Question: Using Mr. Doob's excellent example, available at <URL>, I want to create a webpage showing TWO 3D chemical structures next to each other:

As you can see, I'm struggling with the structure on the right half. Both halves are '<div>' with appropriate id's 'containerleft' and 'containerright' and ugly background colors :). I tried duplicating all variables and assigning them each to one 'container', to no avail.
I have found a three.js example with multiple views using WebGL, unfortunately I can not use WebGL.
Please find the code I am using below. It is a stripped down version from 'examples/css3d_molecules.html' at <URL>.
'''
<div id="containerleft"></div>
<div id="containerright"></div>
<!-- *** 3D MOLECULE *** -->
<script src="../../../www/js/three/three.min.js"></script>
<script src="../../../www/js/three/TrackballControls.js"></script>
<script src="../../../www/js/three/CSS3DRenderer.js"></script>
<script src="../../../www/js/three/PDBLoader.js"></script>
<script>
var cameraleft, scene, renderer;
var controls;
var root;
var objects = [];
var tmpVec1 = new THREE.Vector3();
var tmpVec2 = new THREE.Vector3();
var tmpVec3 = new THREE.Vector3();
var tmpVec4 = new THREE.Vector3();
var visualizationType = 2;
var loader = new THREE.PDBLoader();
var colorSpriteMap = {};
var baseSprite = document.createElement( 'img' );
init();
animate();
function init() {
cameraleft = new THREE.PerspectiveCamera( 70, window.innerWidth / window.innerHeight, 1, 5000 );
cameraleft.position.z = 1500;
scene = new THREE.Scene();
root = new THREE.Object3D();
scene.add( root );
//
renderer = new THREE.CSS3DRenderer();
renderer.setSize( window.innerWidth / 2, window.innerHeight);
document.getElementById('containerleft').appendChild( renderer.domElement );
//
controls = new THREE.TrackballControls( cameraleft, renderer.domElement );
controls.rotateSpeed = 0.5;
controls.addEventListener( 'change', render );
//
baseSprite.onload = function () {
loadMolecule( "models/molecules/h2co3.pdb" );
};
baseSprite.src = 'textures/sprites/ball.png';
//
window.addEventListener( 'resize', onWindowResize, false );
}
//
function generateButtonCallback( url ) {
return function ( event ) {
loadMolecule( url );
}
}
function showAtomsBonds() {
for ( var i = 0; i < objects.length; i ++ ) {
var object = objects[ i ];
object.element.style.display = "";
object.visible = true;
if ( ! ( object instanceof THREE.CSS3DSprite ) ) {
object.element.style.height = object.userData.bondLengthShort;
}
}
}
//
function colorify( ctx, width, height, color, a ) {
var r = color.r;
var g = color.g;
var b = color.b;
var imageData = ctx.getImageData( 0, 0, width, height );
var data = imageData.data;
for ( var y = 0; y < height; y ++ ) {
for ( var x = 0; x < width; x ++ ) {
var index = ( y * width + x ) * 4;
data[ index ] *= r;
data[ index + 1 ] *= g;
data[ index + 2 ] *= b;
data[ index + 3 ] *= a;
}
}
ctx.putImageData( imageData, 0, 0 );
}
function imageToCanvas( image ) {
var width = image.width;
var height = image.height;
var canvas = document.createElement( 'canvas' );
canvas.width = width;
canvas.height = height;
var context = canvas.getContext( '2d' );
context.drawImage( image, 0, 0, width, height );
return canvas;
}
//
function loadMolecule( url ) {
for ( var i = 0; i < objects.length; i ++ ) {
var object = objects[ i ];
object.parent.remove( object );
if ( object.element.parentNode === renderer.cameraElement ) {
renderer.cameraElement.removeChild( object.element );
}
if ( object.userData.joint ) {
object.userData.joint.parent.remove( object.userData.joint );
}
}
objects = [];
loader.load( url, function ( geometry, geometryBonds ) {
var offset = THREE.GeometryUtils.center( geometry );
geometryBonds.applyMatrix( new THREE.Matrix4().makeTranslation( offset.x, offset.y, offset.z ) );
for ( var i = 0; i < geometry.vertices.length; i ++ ) {
var position = geometry.vertices[ i ];
var color = geometry.colors[ i ];
var element = geometry.elements[ i ];
if ( ! colorSpriteMap[ element ] ) {
var canvas = imageToCanvas( baseSprite );
var context = canvas.getContext( '2d' );
colorify( context, canvas.width, canvas.height, color, 1 );
var dataUrl = canvas.toDataURL();
colorSpriteMap[ element ] = dataUrl;
}
colorSprite = colorSpriteMap[ element ];
var atom = document.createElement( 'img' );
atom.src = colorSprite;
var object = new THREE.CSS3DSprite( atom );
object.position.copy( position );
object.position.multiplyScalar( 75 );
object.billboard = true;
object.matrixAutoUpdate = false;
object.updateMatrix();
root.add( object );
objects.push( object );
}
for ( var i = 0; i < geometryBonds.vertices.length; i += 2 ) {
var start = geometryBonds.vertices[ i ];
var end = geometryBonds.vertices[ i + 1 ];
start.multiplyScalar( 75 );
end.multiplyScalar( 75 );
tmpVec1.subVectors( end, start );
var bondLength = tmpVec1.length() - 50;
//
var bond = document.createElement( 'div' );
bond.className = "bond";
bond.style.height = bondLength + "px";
var object = new THREE.CSS3DObject( bond );
object.position.copy( start );
object.position.lerp( end, 0.5 );
object.userData.bondLengthShort = bondLength + "px";
object.userData.bondLengthFull = ( bondLength + 55 ) + "px";
//
var axis = tmpVec2.set( 0, 1, 0 ).cross( tmpVec1 );
var radians = Math.acos( tmpVec3.set( 0, 1, 0 ).dot( tmpVec4.copy( tmpVec1 ).normalize() ) );
var objMatrix = new THREE.Matrix4().makeRotationAxis( axis.normalize(), radians );
object.matrix = objMatrix;
object.rotation.setEulerFromRotationMatrix( object.matrix, object.eulerOrder );
object.matrixAutoUpdate = false;
object.updateMatrix();
root.add( object );
objects.push( object );
//
var bond = document.createElement( 'div' );
bond.className = "bond";
bond.style.height = bondLength + "px";
var joint = new THREE.Object3D( bond );
joint.position.copy( start );
joint.position.lerp( end, 0.5 );
joint.matrix.copy( objMatrix );
joint.rotation.setEulerFromRotationMatrix( joint.matrix, joint.eulerOrder );
joint.matrixAutoUpdate = false;
joint.updateMatrix();
var object = new THREE.CSS3DObject( bond );
object.rotation.y = Math.PI/2;
object.matrixAutoUpdate = false;
object.updateMatrix();
object.userData.bondLengthShort = bondLength + "px";
object.userData.bondLengthFull = ( bondLength + 55 ) + "px";
object.userData.joint = joint;
joint.add( object );
root.add( joint );
objects.push( object );
}
showAtomsBonds();
render();
} );
}
//
function onWindowResize() {
cameraleft.aspect = window.innerWidth / window.innerHeight;
cameraleft.updateProjectionMatrix();
renderer.setSize( (window.innerWidth/2), window.innerHeight );
render();
}
function animate() {
requestAnimationFrame( animate );
controls.update();
var time = Date.now() * 0.0004;
root.rotation.x = time;
root.rotation.y = time * 0.7;
render();
}
function render() {
renderer.render( scene, cameraleft );
}
</script>
'''
Thanks!
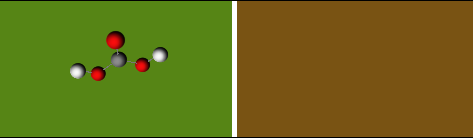
Answer: Using the CSS3DRenderer, looks like duplicating all the code is the only way to achieve that so far.
I am creating an interactive stereo viewer for iPad (like some other <URL>, and for that I need two equal images, with a little difference in the camera position.
For the WebGL renderer, there is already a library for that, but looks that CSS3 until holds some limitation that prevents us to make same thing.